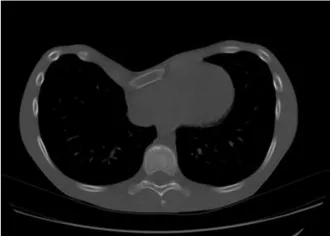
B, Preoperative computerized tomography of the chest showing pectus excavatum deformity.
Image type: radiology (ct)